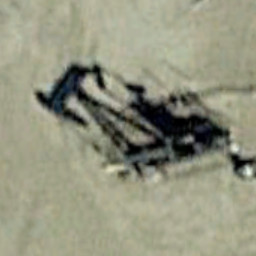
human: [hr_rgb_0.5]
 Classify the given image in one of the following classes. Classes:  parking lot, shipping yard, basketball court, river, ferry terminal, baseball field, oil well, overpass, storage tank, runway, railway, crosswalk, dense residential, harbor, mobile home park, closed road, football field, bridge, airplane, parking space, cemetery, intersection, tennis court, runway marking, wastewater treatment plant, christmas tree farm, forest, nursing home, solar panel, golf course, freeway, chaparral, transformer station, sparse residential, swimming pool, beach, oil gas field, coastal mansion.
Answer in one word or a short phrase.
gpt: oil well